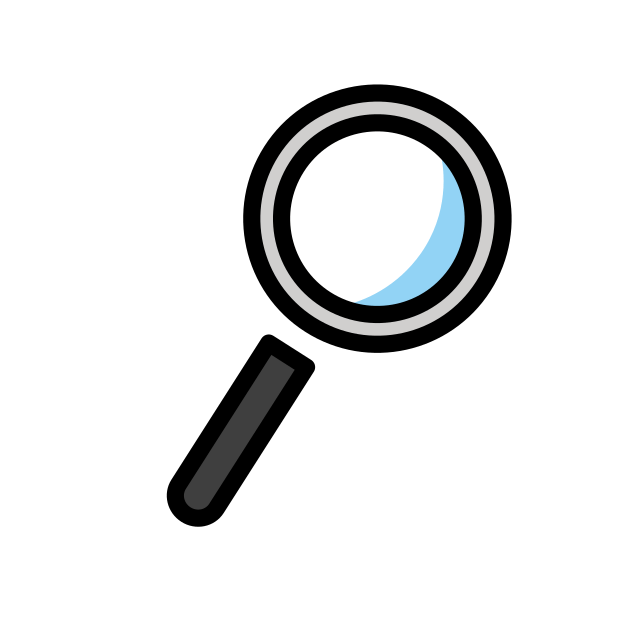
magnifying glass tilted right